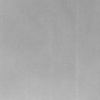
Label: dusty